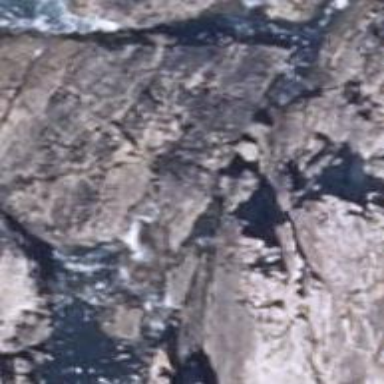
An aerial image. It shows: Natural cliff.